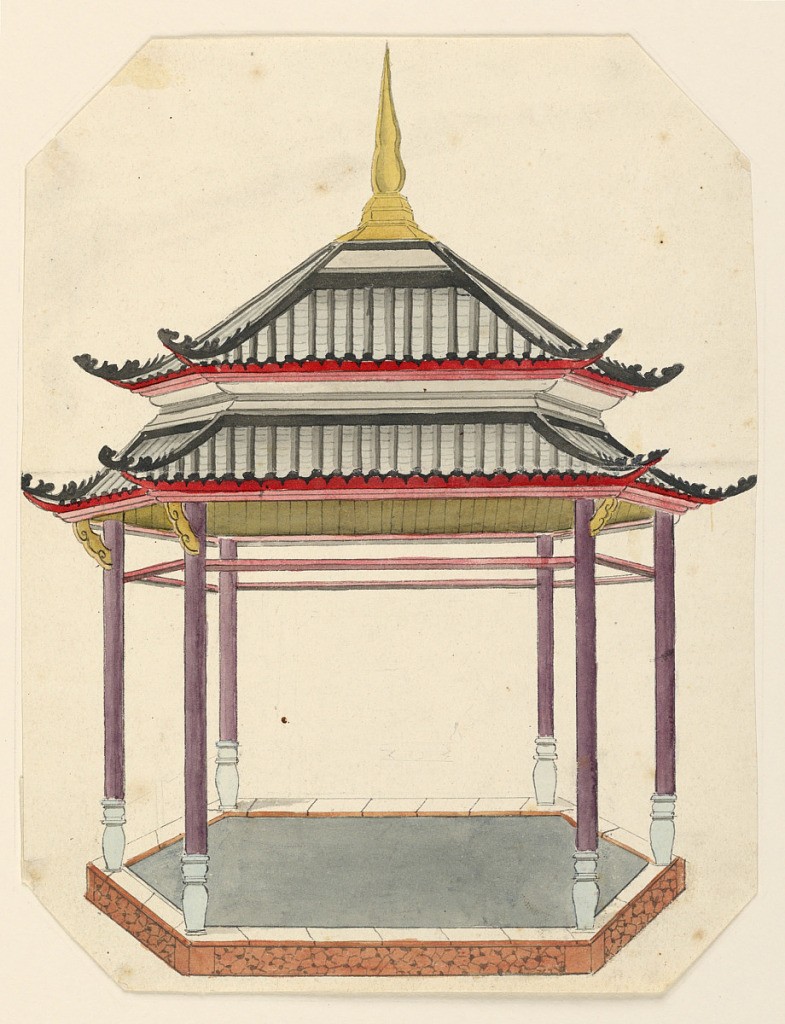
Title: Design for a Chinese Pavilion
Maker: Frederick Crace, English, 1779–1859
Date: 1815–22
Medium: Brush and watercolor, pen and ink on paper
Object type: Drawing
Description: Vertical rectangle. A building hexagonal in plan. Six columns support the two-tiered roof. The building is open on all sides and stands on a podium.

Original album associated with this collection still exists.  See 1948-40-1 accessory